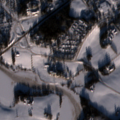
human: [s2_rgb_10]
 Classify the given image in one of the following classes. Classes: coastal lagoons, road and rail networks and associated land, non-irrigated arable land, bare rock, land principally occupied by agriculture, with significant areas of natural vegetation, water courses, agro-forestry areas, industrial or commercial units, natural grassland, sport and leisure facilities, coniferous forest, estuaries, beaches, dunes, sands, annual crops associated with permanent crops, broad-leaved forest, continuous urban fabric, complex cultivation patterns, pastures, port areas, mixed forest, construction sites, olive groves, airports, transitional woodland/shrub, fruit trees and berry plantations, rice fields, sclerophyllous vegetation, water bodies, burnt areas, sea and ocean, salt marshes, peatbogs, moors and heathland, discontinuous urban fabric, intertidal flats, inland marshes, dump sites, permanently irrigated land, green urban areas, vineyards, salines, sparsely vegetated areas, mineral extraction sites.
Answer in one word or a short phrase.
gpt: discontinuous urban fabric, non-irrigated arable land, land principally occupied by agriculture, with significant areas of natural vegetation, coniferous forest, mixed forest, water courses